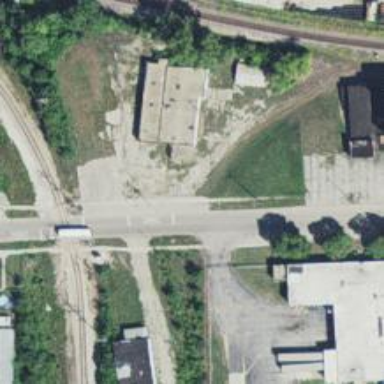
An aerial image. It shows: Abandoned railway with one track.